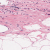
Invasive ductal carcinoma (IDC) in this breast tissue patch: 0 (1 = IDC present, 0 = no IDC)